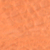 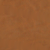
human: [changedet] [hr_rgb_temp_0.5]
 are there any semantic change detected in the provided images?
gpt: Everything remains the same.